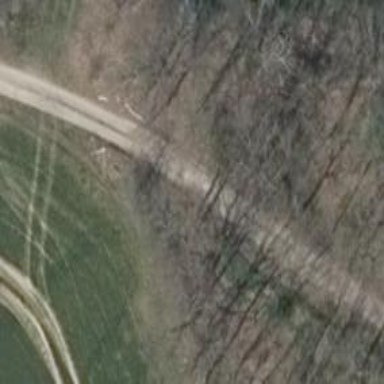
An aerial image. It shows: Unclassified road.